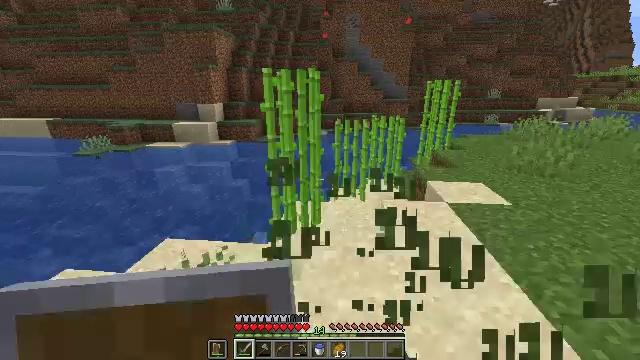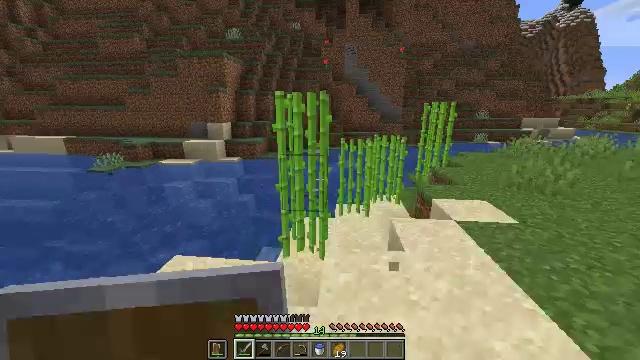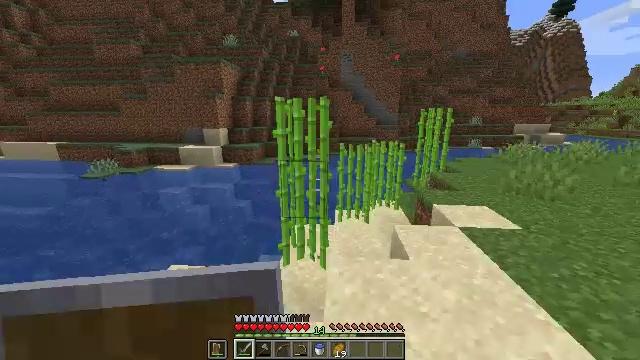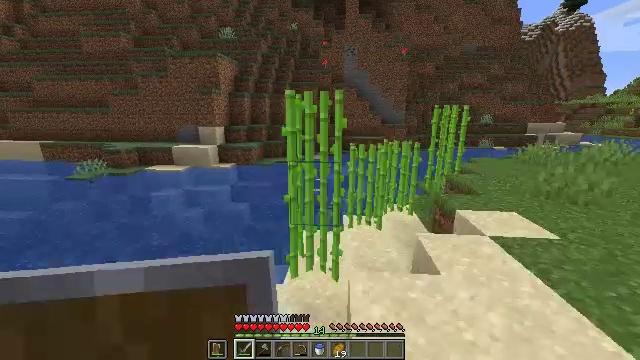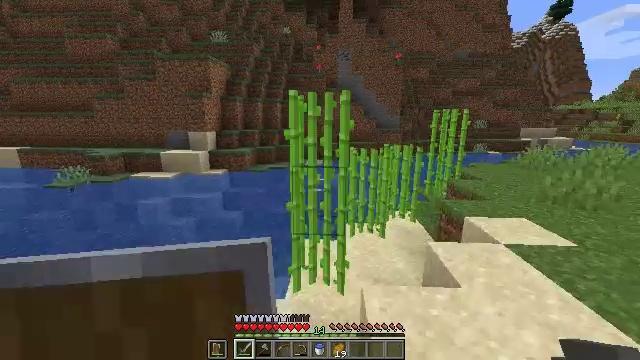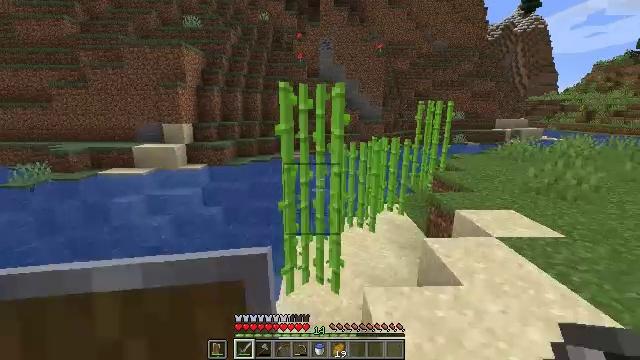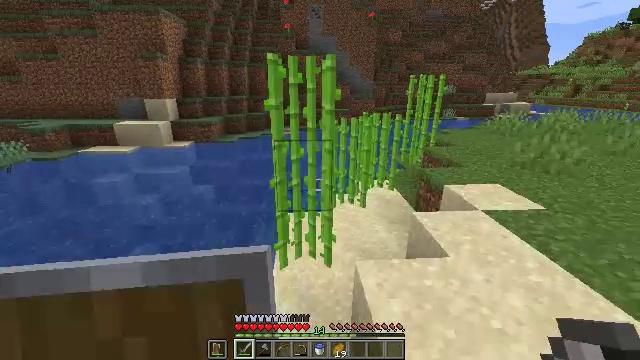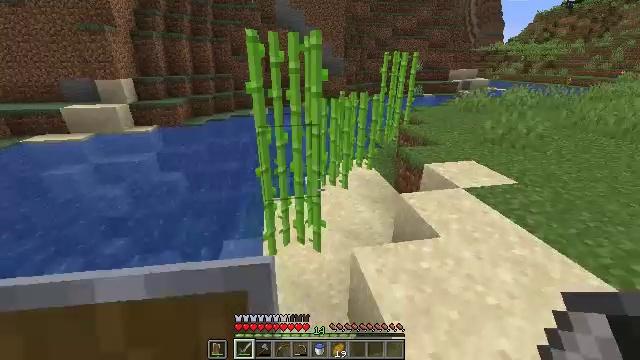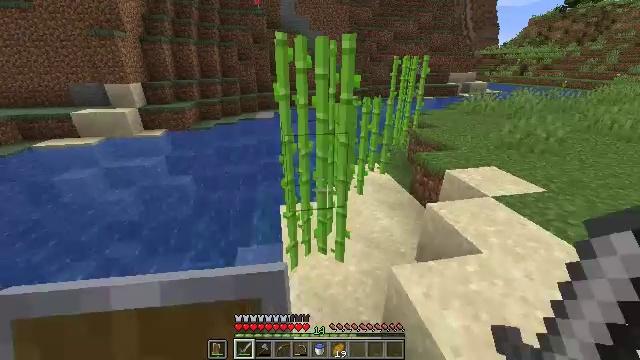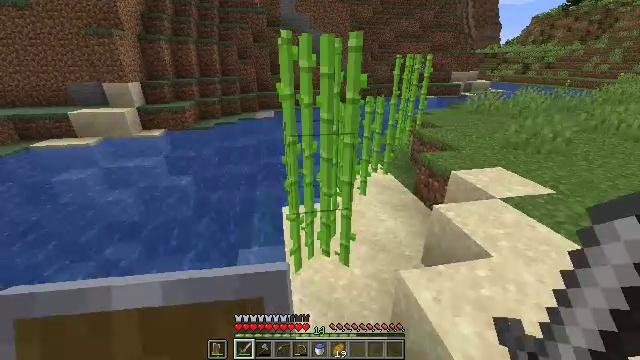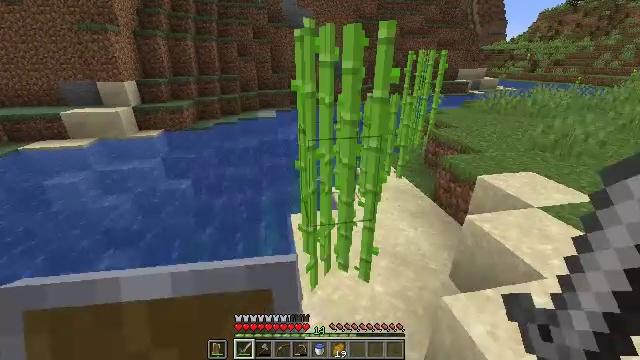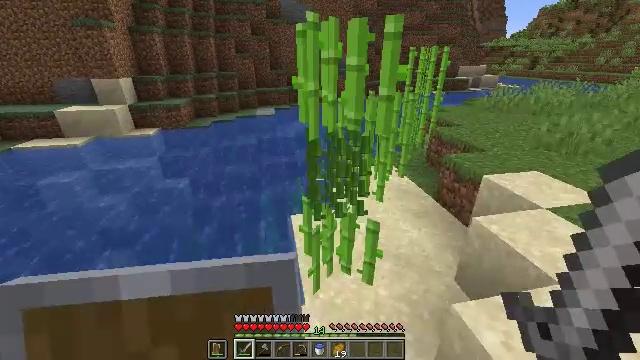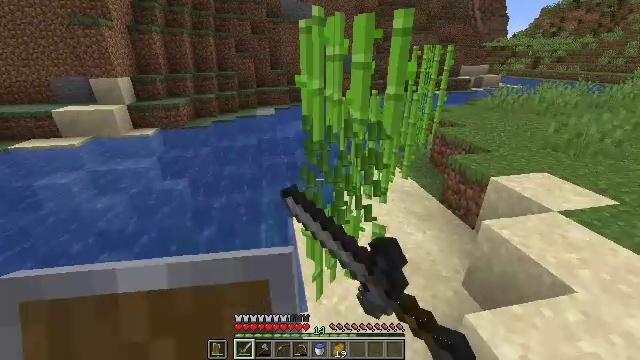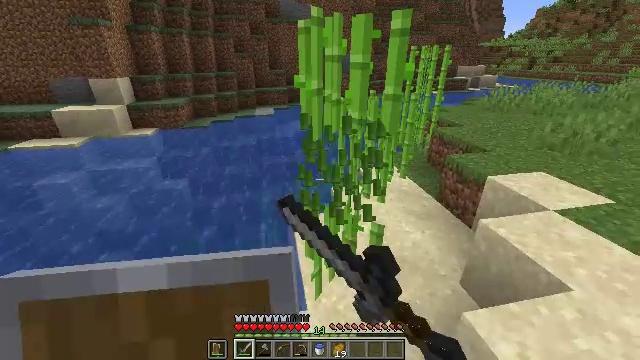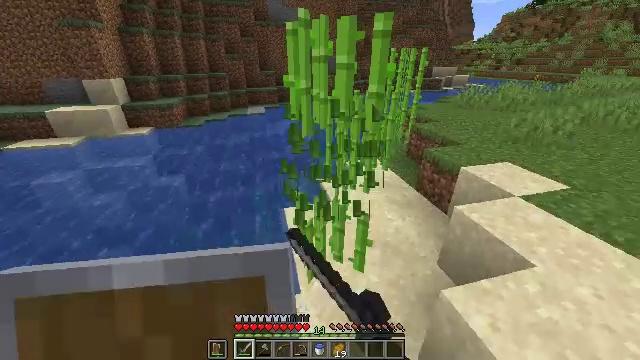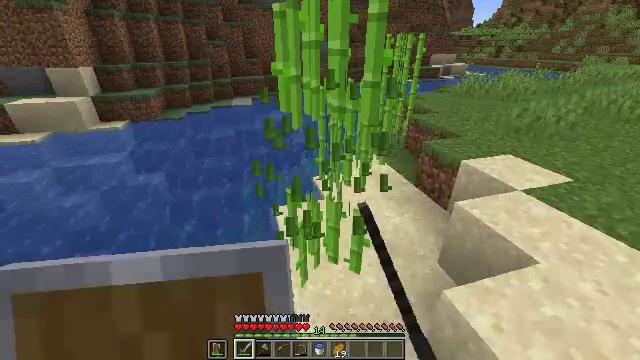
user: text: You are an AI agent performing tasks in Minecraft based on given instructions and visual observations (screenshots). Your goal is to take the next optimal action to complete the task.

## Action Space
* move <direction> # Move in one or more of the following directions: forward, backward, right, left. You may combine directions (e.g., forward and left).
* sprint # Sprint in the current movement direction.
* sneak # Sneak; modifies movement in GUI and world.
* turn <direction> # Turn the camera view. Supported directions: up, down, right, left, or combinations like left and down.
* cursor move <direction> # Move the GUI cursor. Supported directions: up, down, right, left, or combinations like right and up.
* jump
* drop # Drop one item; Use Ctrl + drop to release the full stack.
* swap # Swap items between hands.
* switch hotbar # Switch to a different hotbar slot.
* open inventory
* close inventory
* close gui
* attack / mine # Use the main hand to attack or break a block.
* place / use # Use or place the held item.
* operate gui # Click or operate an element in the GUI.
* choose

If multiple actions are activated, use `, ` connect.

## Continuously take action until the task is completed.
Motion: motion action
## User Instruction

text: Mine the sugar cane near rivers.
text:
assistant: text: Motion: move forward and move left, turn up
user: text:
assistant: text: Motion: move forward and move left, turn right and up
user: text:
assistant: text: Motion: move forward and move left
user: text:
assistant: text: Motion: move forward and move left, turn right and up
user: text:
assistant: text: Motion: move forward and move left, turn right and down
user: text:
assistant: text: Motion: move forward and move left, turn right and down
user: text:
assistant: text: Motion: move forward and move left, turn right and down
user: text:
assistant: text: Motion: move forward and move left
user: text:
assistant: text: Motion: move forward and move left
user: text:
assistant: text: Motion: move forward
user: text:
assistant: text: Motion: attack / mine
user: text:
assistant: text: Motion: attack / mine
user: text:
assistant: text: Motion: no_op
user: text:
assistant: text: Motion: turn right and down
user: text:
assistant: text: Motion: turn right
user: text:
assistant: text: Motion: turn right and down
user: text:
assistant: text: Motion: turn right and down, attack / mine
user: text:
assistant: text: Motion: attack / mine
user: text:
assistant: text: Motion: no_op
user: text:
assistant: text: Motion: no_op
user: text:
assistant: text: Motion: move forward
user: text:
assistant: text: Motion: move forward, turn left and up
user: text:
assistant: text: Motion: move forward, turn up
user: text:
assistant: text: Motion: move forward, turn up
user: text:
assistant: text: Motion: move forward
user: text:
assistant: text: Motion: move forward, turn right and down
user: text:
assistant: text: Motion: move forward, turn right and down
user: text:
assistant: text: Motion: move forward, turn down
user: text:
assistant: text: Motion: move forward, turn down
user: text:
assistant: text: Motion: move forward, turn down